Question: At each time, any colored ball can be exchanged with the white ball. How many such exchanges are needed at least to make all the red balls arranged in front of the green balls (white ball positions are arbitrary)?
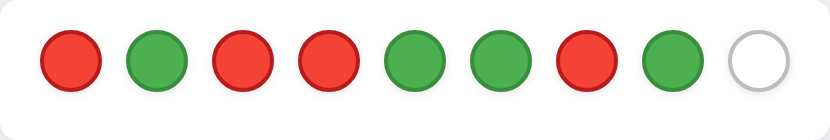
Answer: 2